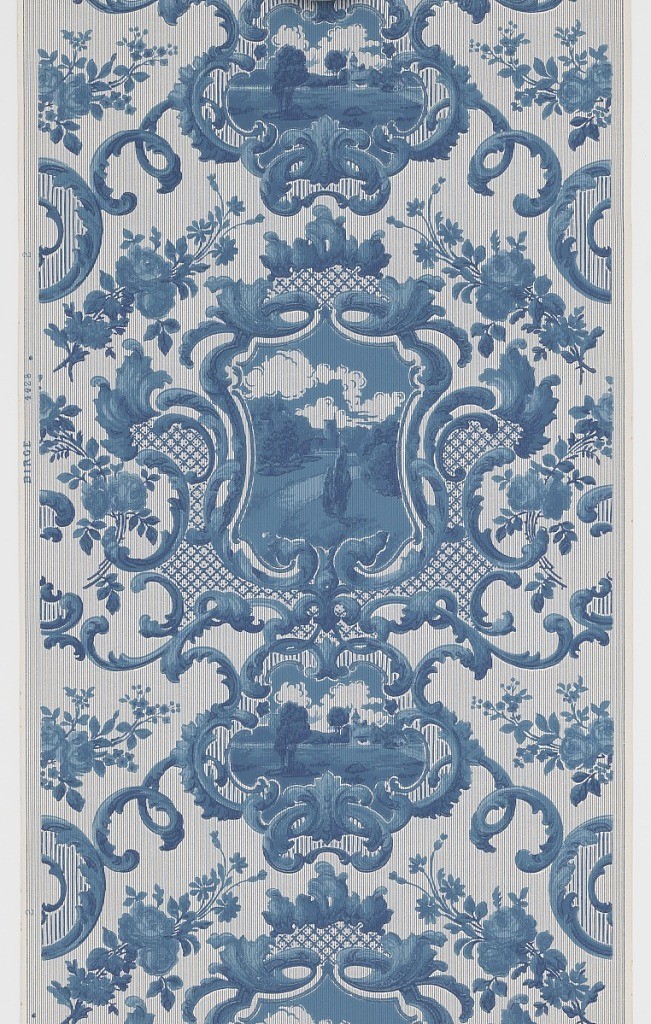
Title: Sidewall
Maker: M.H. Birge & Sons Co., 1834
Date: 1890–1920
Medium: Machine-printed paper
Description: Two alternating  landscape medallions enframed in symetric acanthus medallions. Trellis or fretwork and floral sprigs fill in the background. Printed in blue and white on a striped white ground. Printed in selvedge: "Birge  4428".

NOTE: 1 duplicate in W131 (61:1:1)